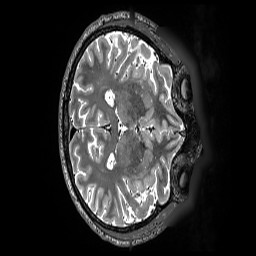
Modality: T2w
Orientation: axial
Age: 47
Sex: male